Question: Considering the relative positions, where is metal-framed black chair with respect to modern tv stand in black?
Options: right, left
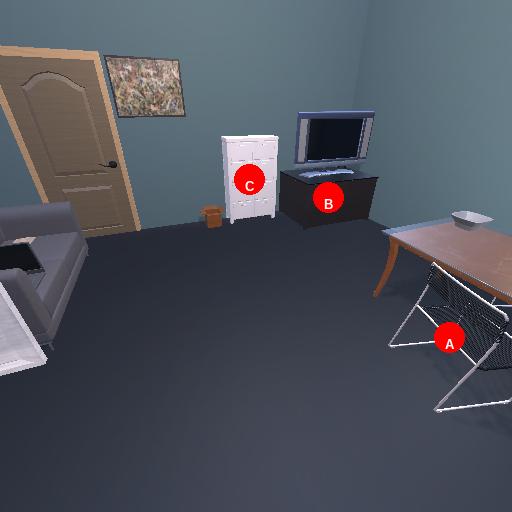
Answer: right